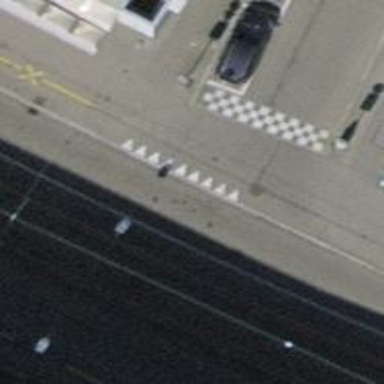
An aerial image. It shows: Unmarked crossing with traffic calming table on the road.